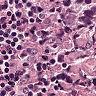
Metastatic tissue present: yes